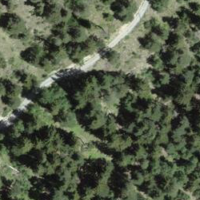
EUNIS habitat code: 43
Species observed at this site:
Papilio machaon
Sorex alpinus
Lysandra coridon
Erebia melampus
Campanula spicata
Periparus ater